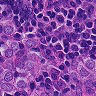
Metastatic tissue present: yes